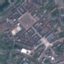
Label: Residential